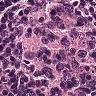
Metastatic tissue present: yes